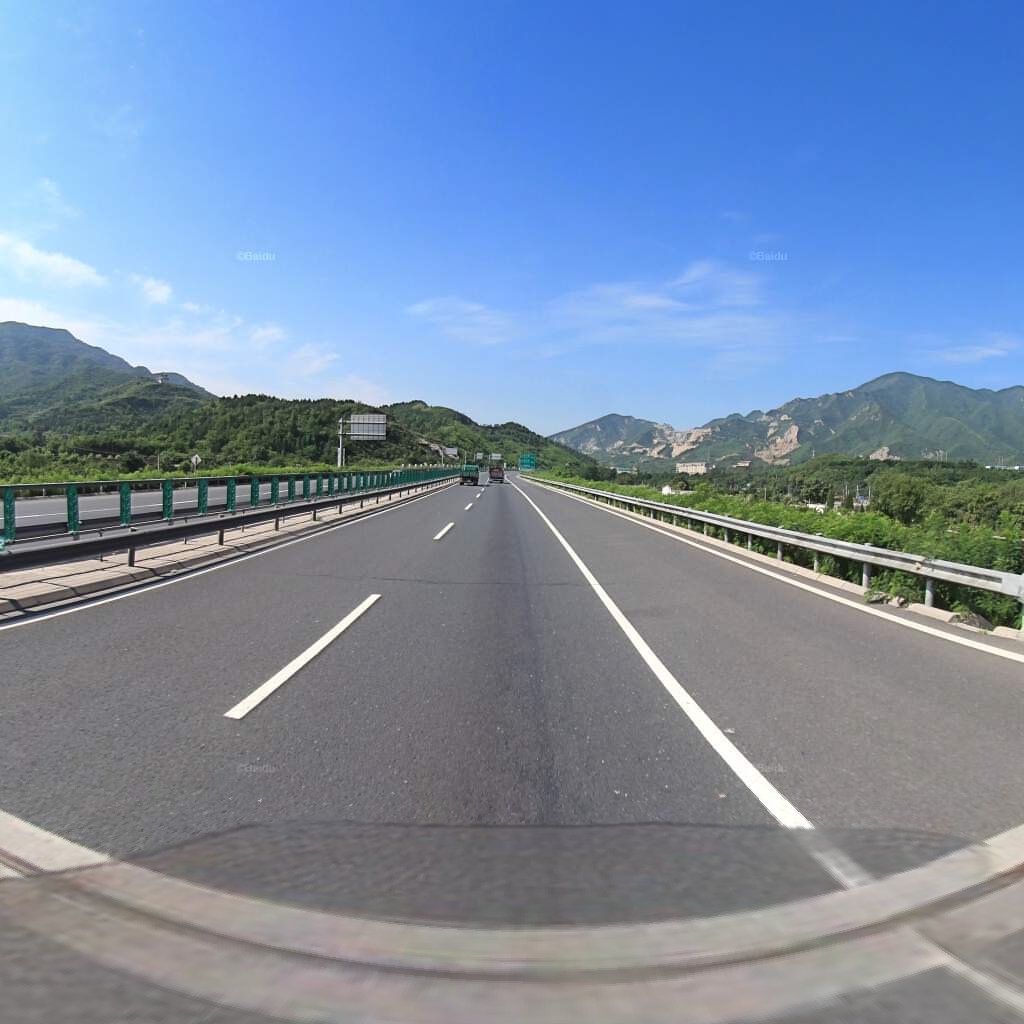
Region: Haidian
Road damage annotations: transverse crack